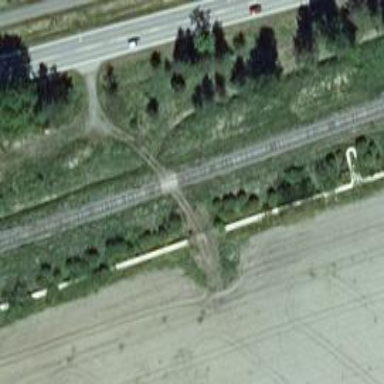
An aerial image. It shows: Level crossing with saltire marking.